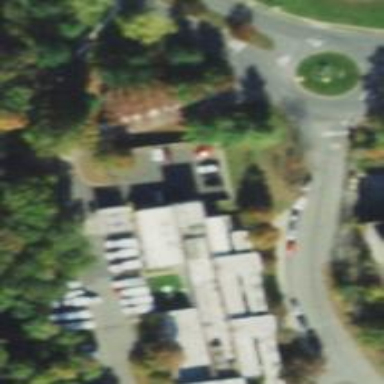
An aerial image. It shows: Ambulance station for emergencies.